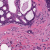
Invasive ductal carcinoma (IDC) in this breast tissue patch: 1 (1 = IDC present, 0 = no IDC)